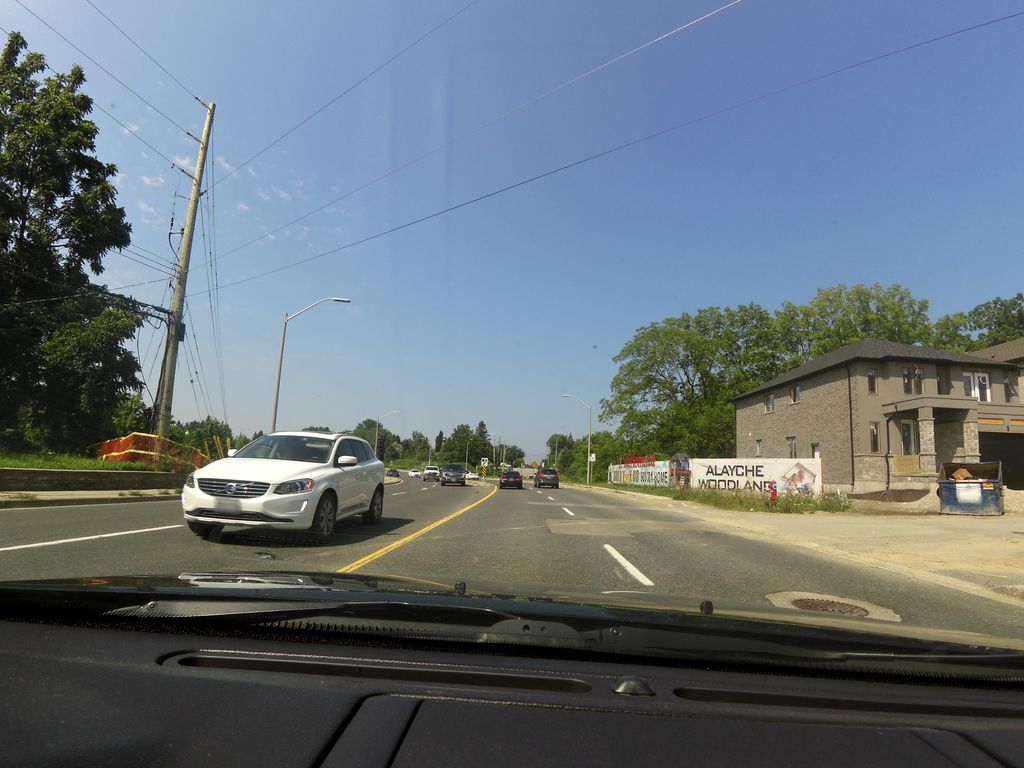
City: hamilton